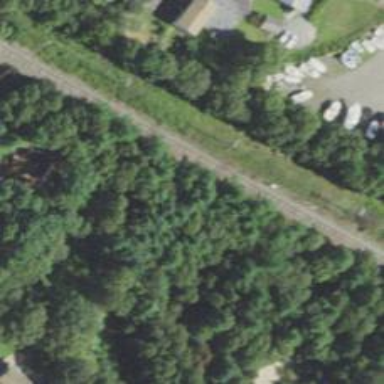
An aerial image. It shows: Junction on the railway.